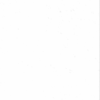
Label: not_dusty